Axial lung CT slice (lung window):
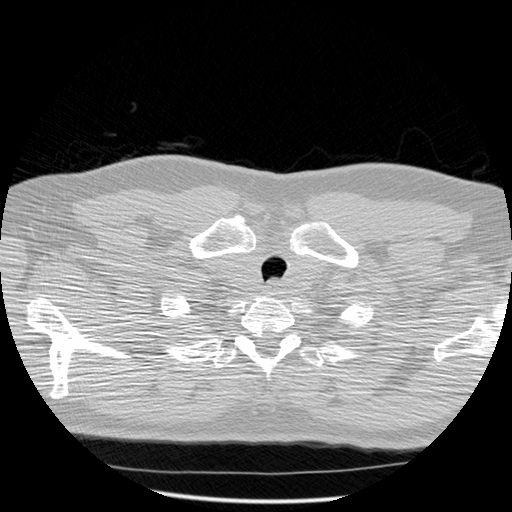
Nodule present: no